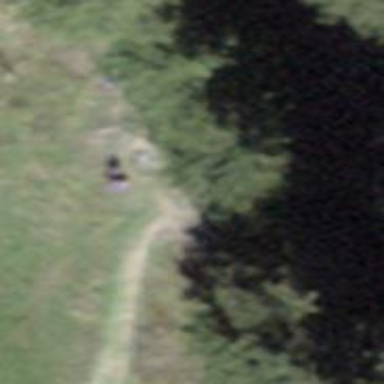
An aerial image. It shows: Kissing gate.